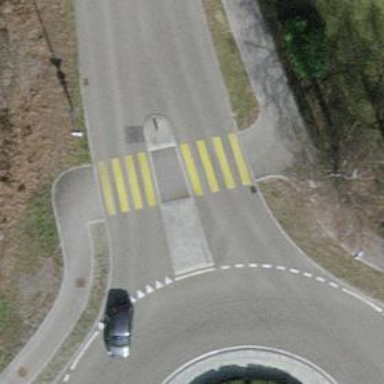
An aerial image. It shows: Uncontrolled zebra crossing with pedestrian island.